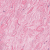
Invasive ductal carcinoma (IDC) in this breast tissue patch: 0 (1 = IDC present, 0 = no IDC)